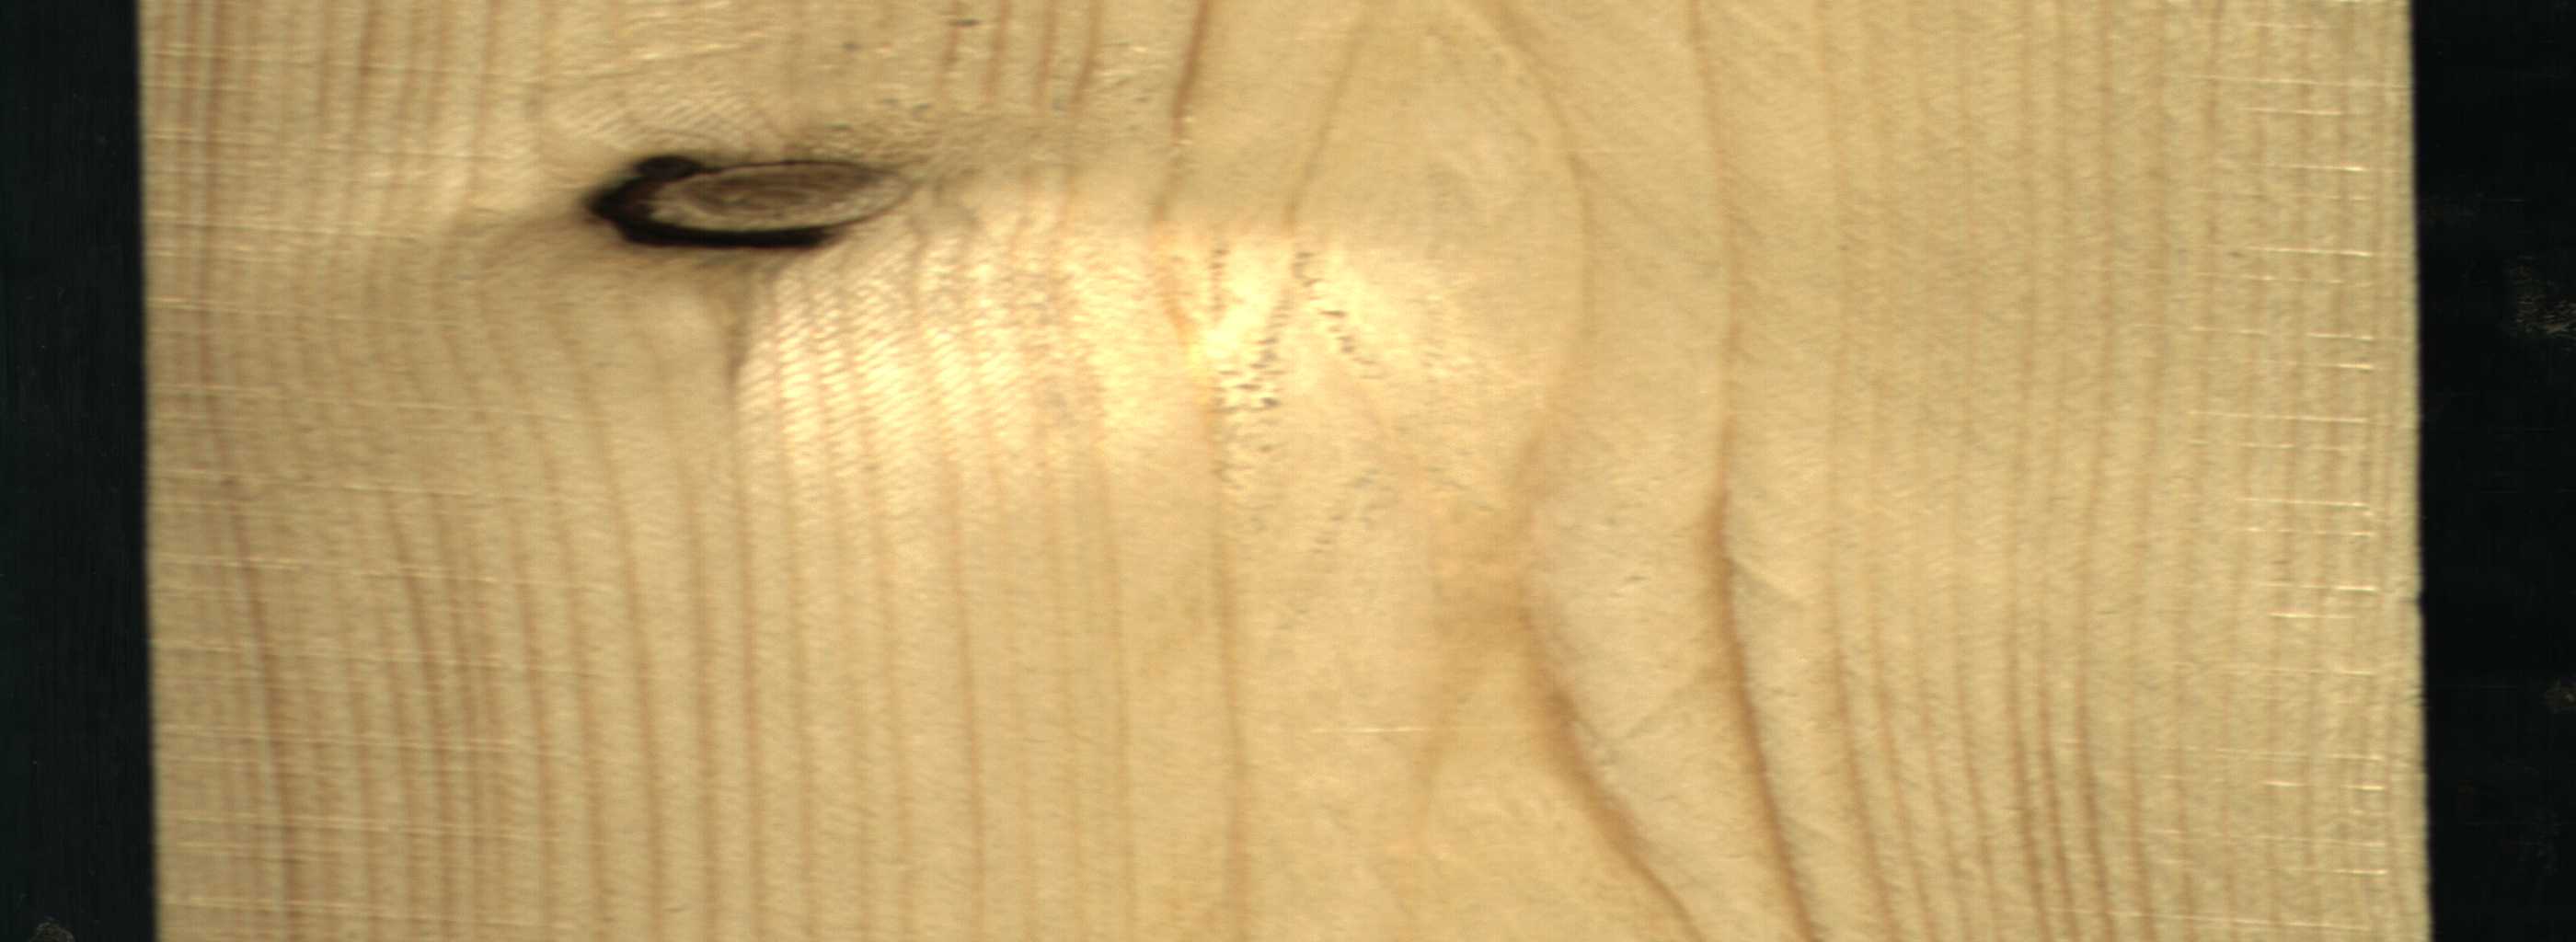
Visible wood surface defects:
Dead_Knot